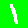
Digit: 1